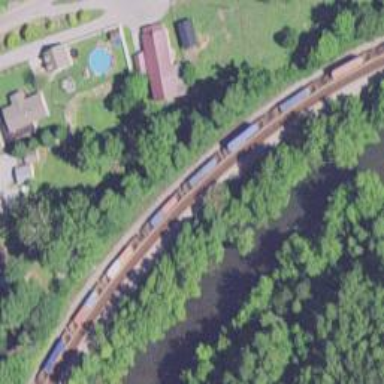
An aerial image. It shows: Railway track.